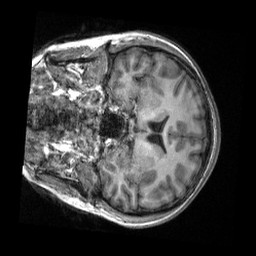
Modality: T1w
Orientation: coronal
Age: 21
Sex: female
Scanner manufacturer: siemens
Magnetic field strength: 3 T
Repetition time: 2.3 s
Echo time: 0.00308 s